Interaction volume radius: 10 \u00c5
Interaction volume height: 10 \u00c5
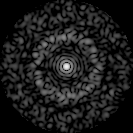
Disorder parameter: 0.8326